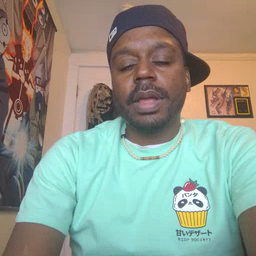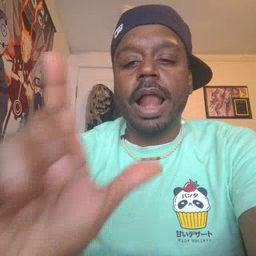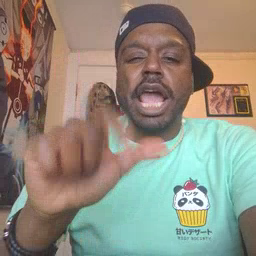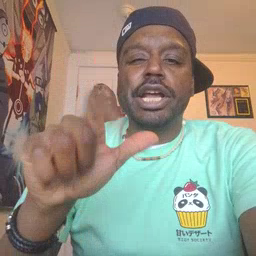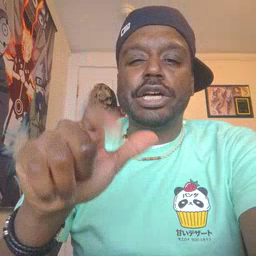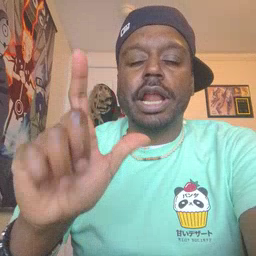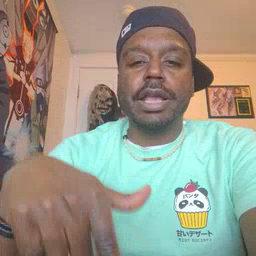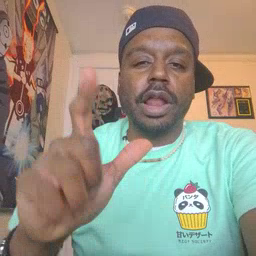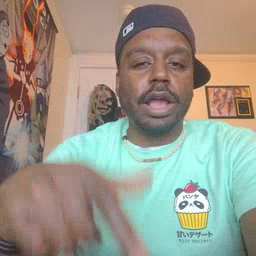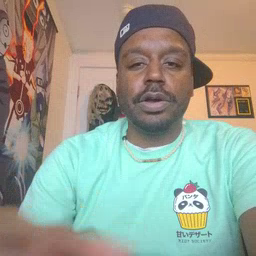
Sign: later